Chest X-ray. View position: PA
Patient age: 47
Patient sex: M
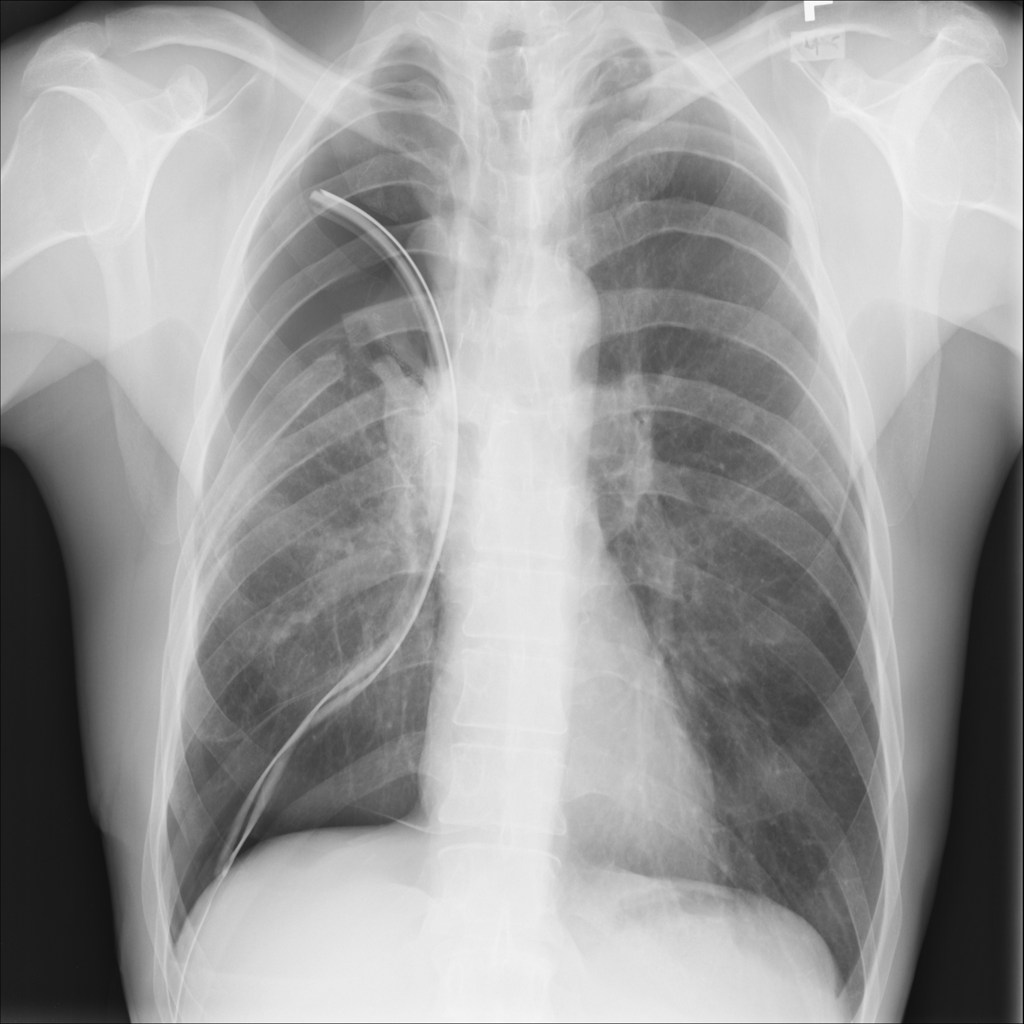
Finding: Pneumothorax